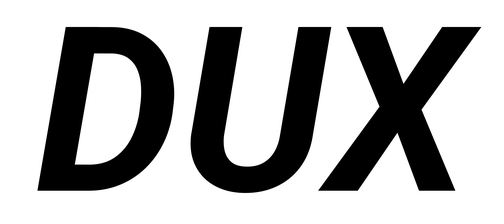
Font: Roboto-Italic_Bold_Italic